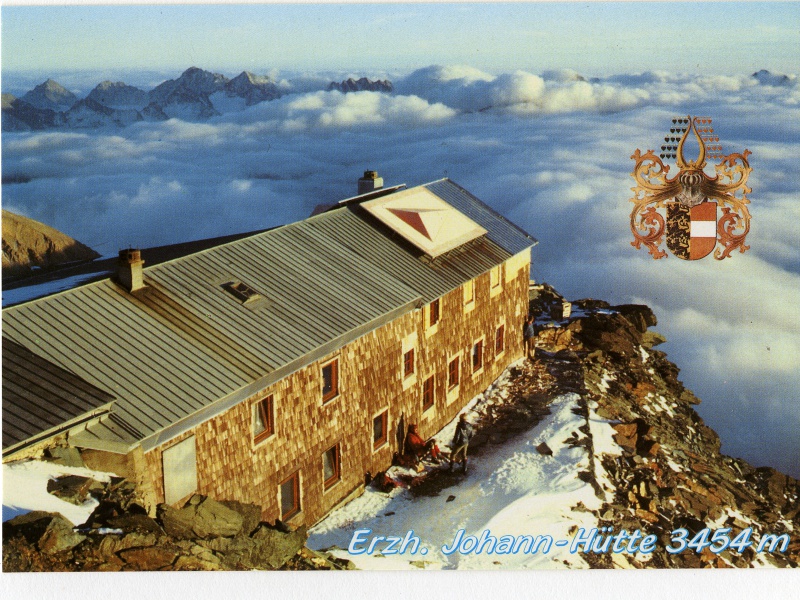
Institution: Gemeindearchiv Kals
Schlagwörter: berg, blau, felsen, himmel, mann, wolken, menschen, fenster, frau, holz, ausblick, dach, gebäude, haus, schnee, wolke, stein, steine, bild, kalt, hütte, sonne, kamin, schornstein, aussicht, schrift, ruhe, berge, gebirge, gipfel, nebel, steinmauer, winter, pause, rast, hoch, foto, fotografie, höhe, heiss, wandern, alpen, bergspitze, urlaub, abgrund, berggipfel, helm, österreich, wappen, karte, briefmarke, kaiserzeit, frei, schneebedeckt, postkarte, wipfel, über den wolken, berghütte, wanderung, schindeln, tourismus, touristen, ansichtskarte, flage, gipfle, bergsteigen, wanderschuhe, schweiss, wolkenmeer, kammin, e, in, puase, frische luft, ski fahren, johann-hütte, grossglockner, erzh. johann-hütte, gro�glockner, slazburg, höhenstraße, h�tte, wandersocken, fritattensuppe, dicke wollsocken, 3454, gollom, erz johann hütte, höhenrausch, erzh. johann-hütte 3454m, ski gebiet, tourismus+